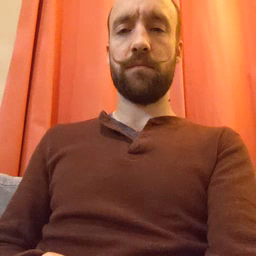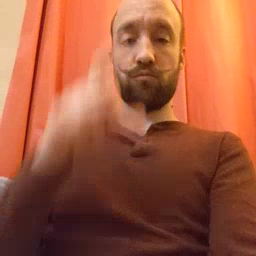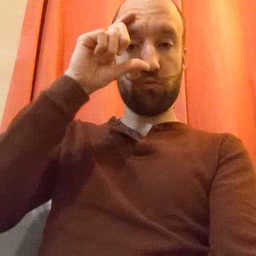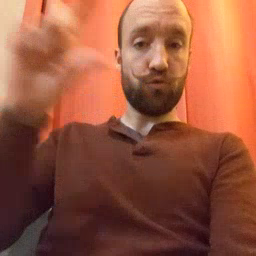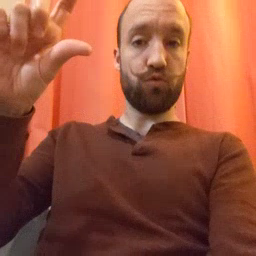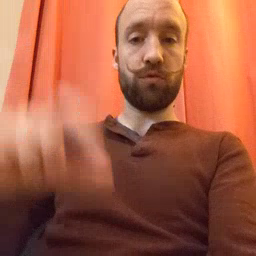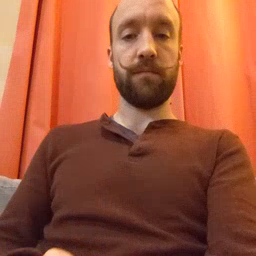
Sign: moon